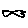
Label: fish